Aerial crown-view tile of a tropical tree (Barro Colorado Island, Panama), acquired 20241216:
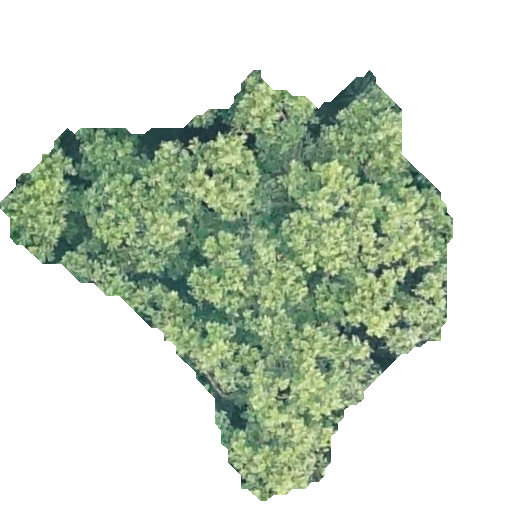
Species: Anacardium excelsum
GBIF accepted scientific name: Anacardium excelsum
Crown area: 155.145 m²